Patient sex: F
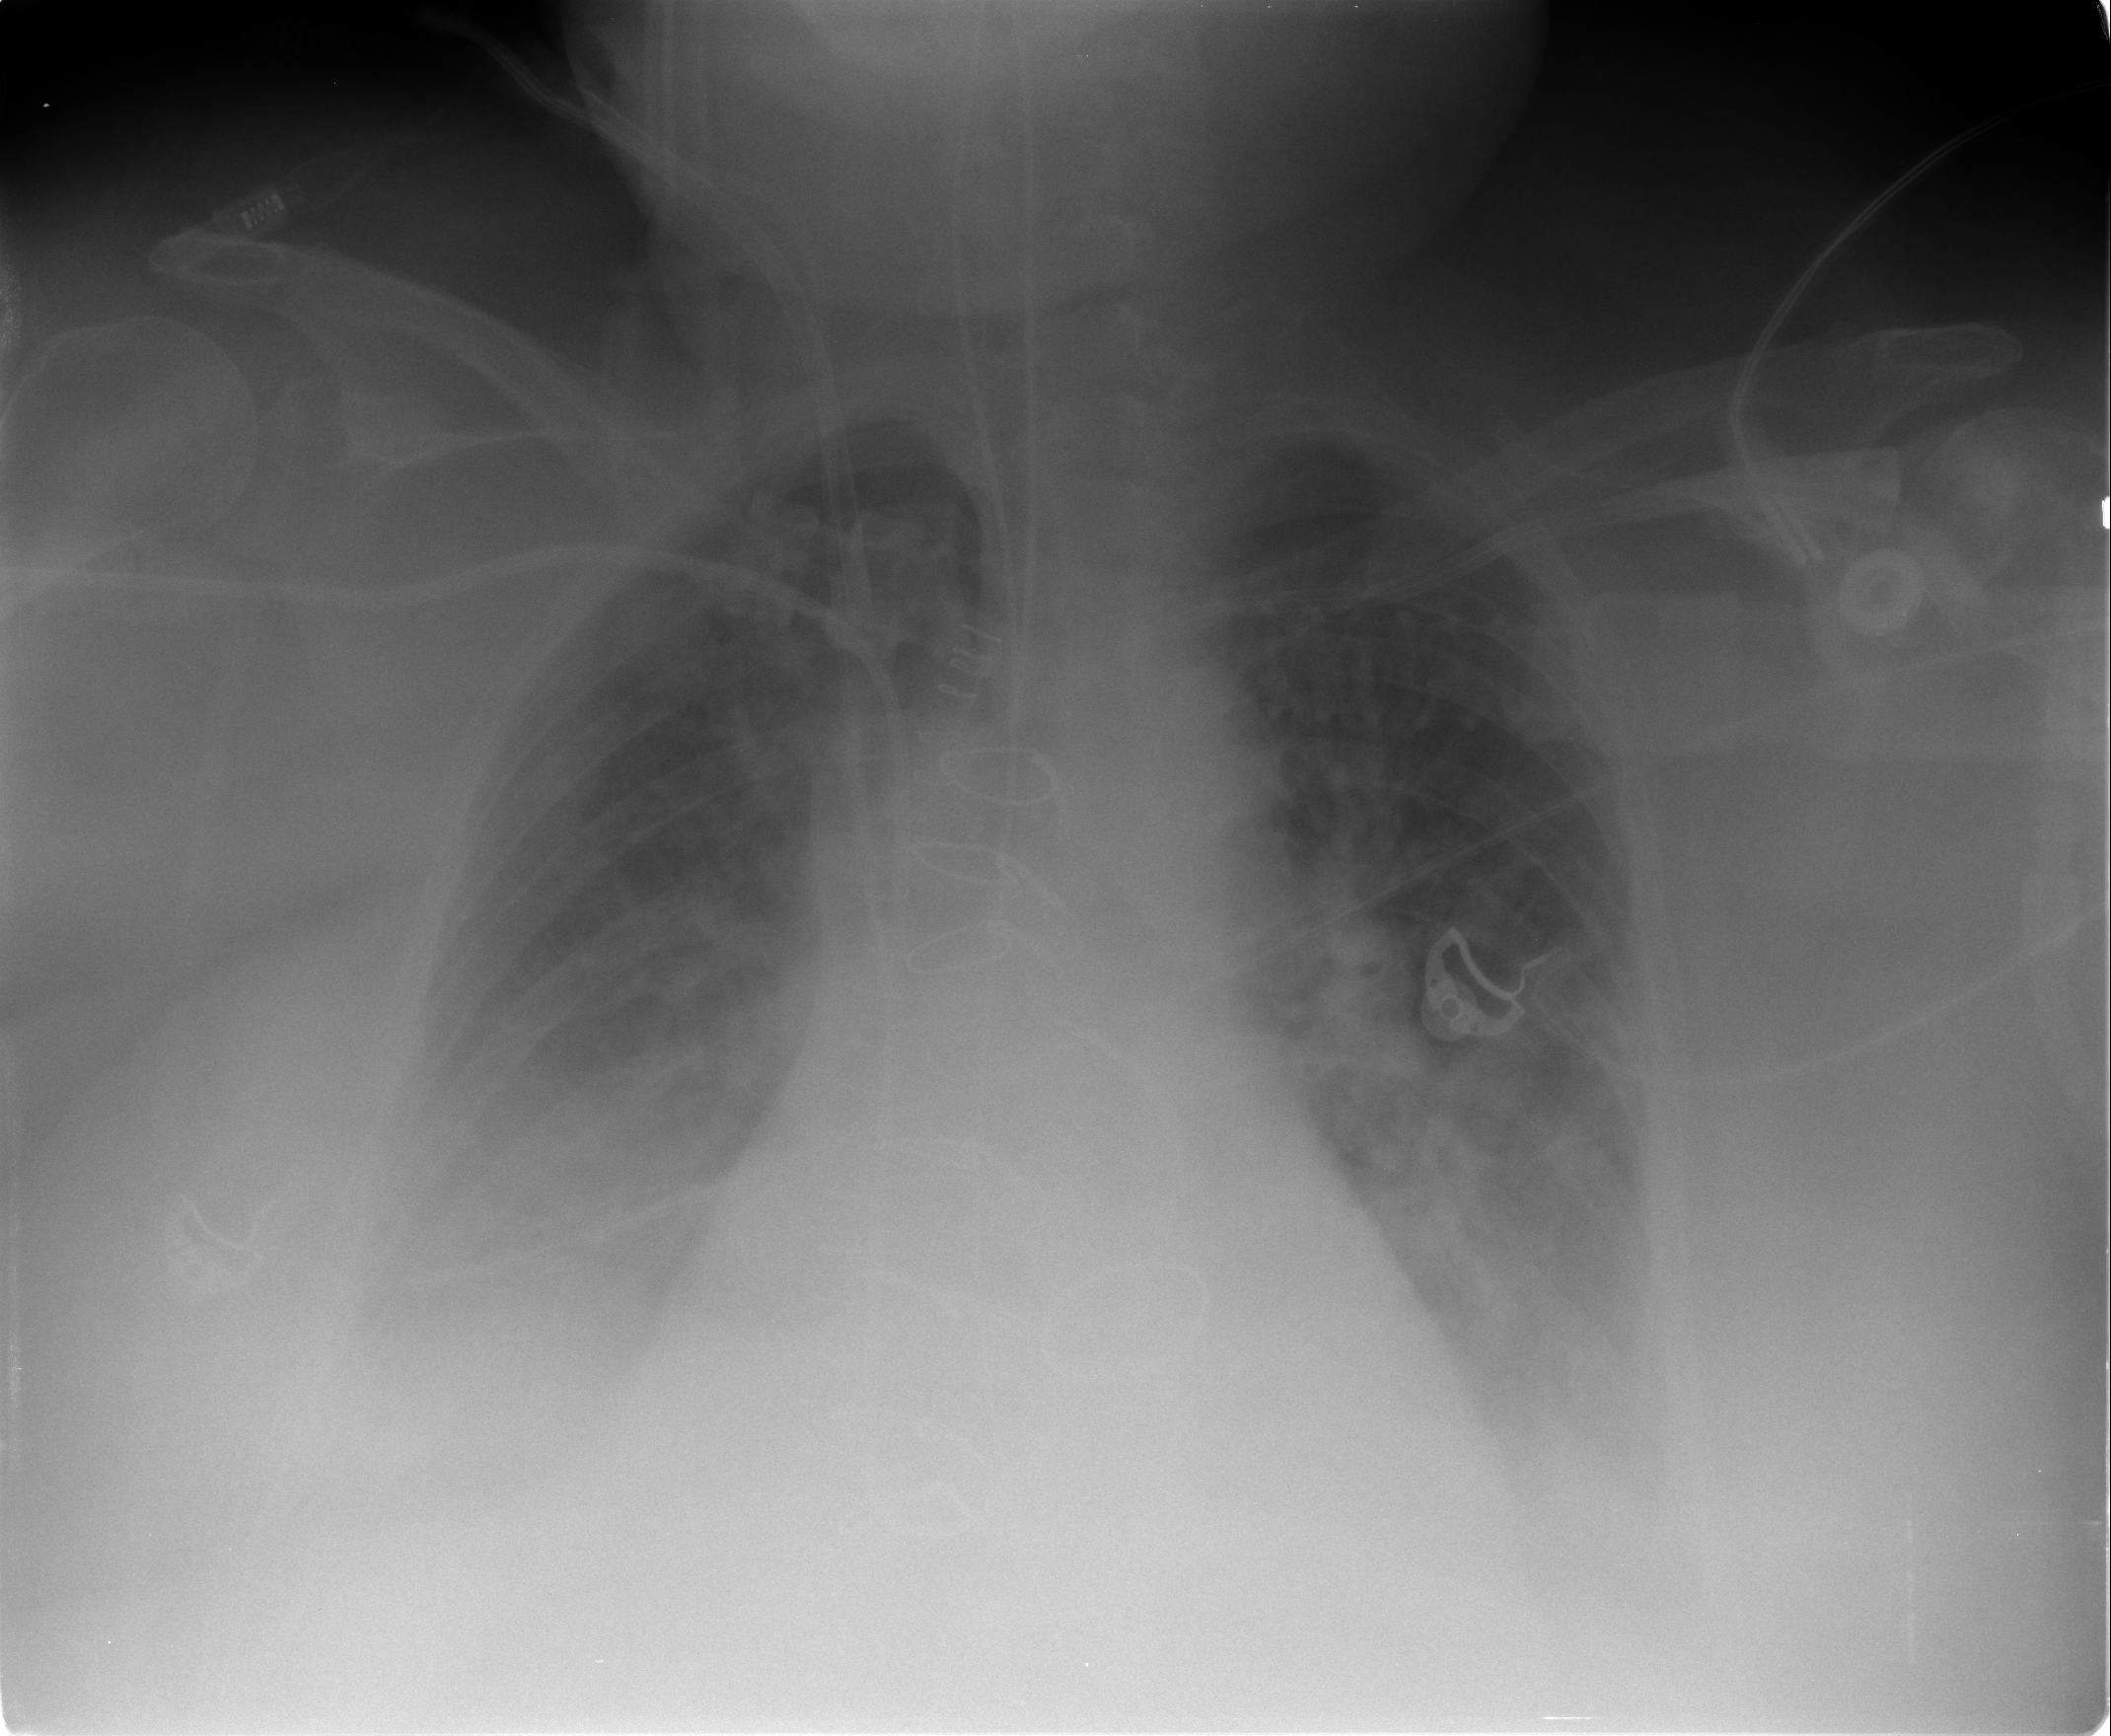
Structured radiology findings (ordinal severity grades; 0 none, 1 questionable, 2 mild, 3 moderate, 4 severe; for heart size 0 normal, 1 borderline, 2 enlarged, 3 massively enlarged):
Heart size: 2
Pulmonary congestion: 2
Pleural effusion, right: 2
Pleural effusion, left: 2
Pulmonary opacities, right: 0
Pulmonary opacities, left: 0
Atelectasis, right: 2
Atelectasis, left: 2